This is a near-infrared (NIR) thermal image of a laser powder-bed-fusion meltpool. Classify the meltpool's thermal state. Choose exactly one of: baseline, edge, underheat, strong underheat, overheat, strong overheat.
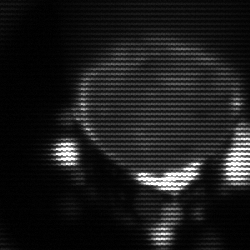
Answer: edge